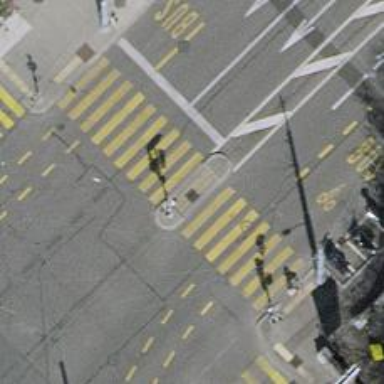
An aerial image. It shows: Crossing with traffic signals.